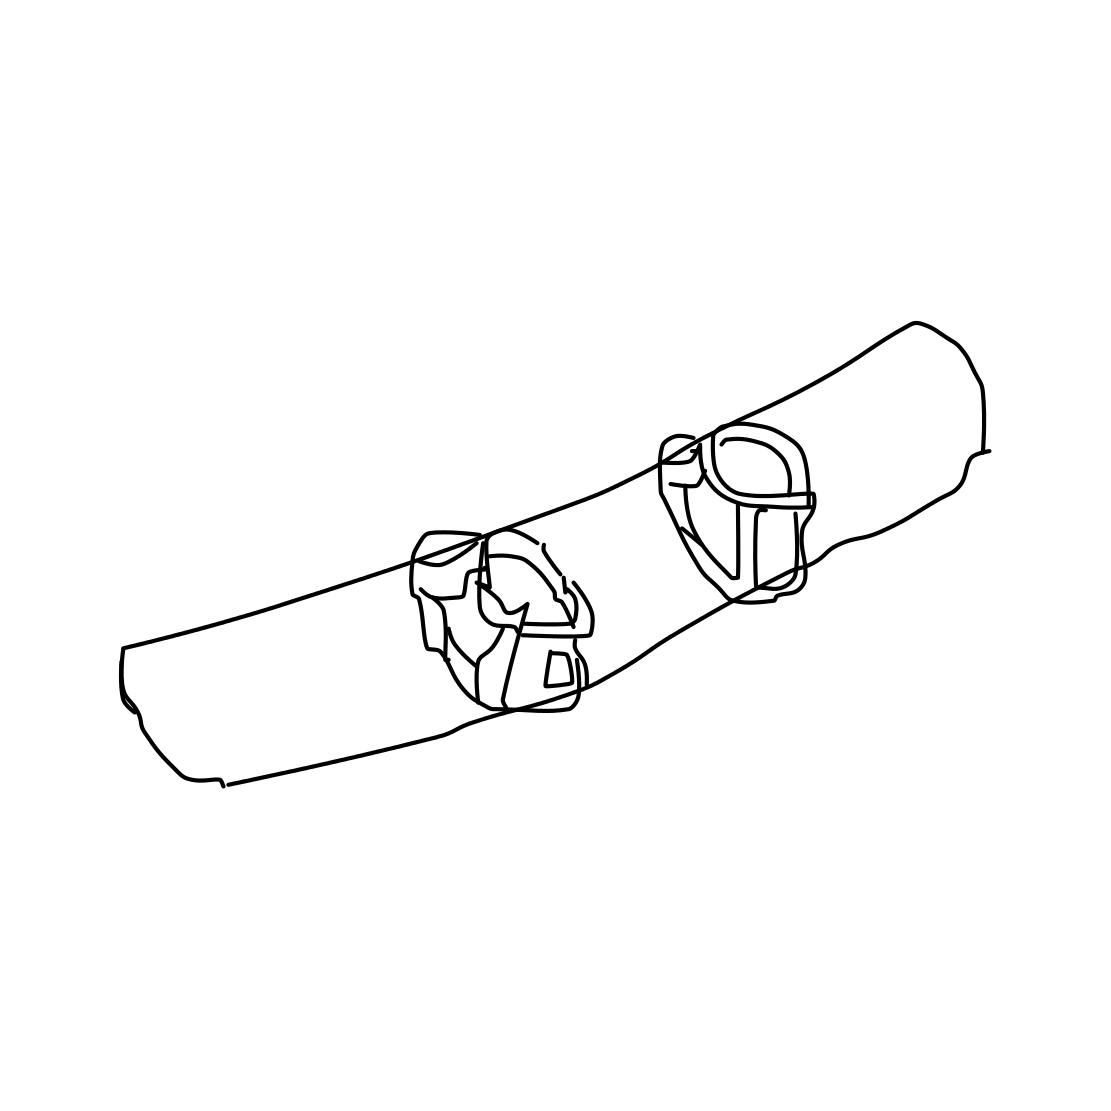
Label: snowboard